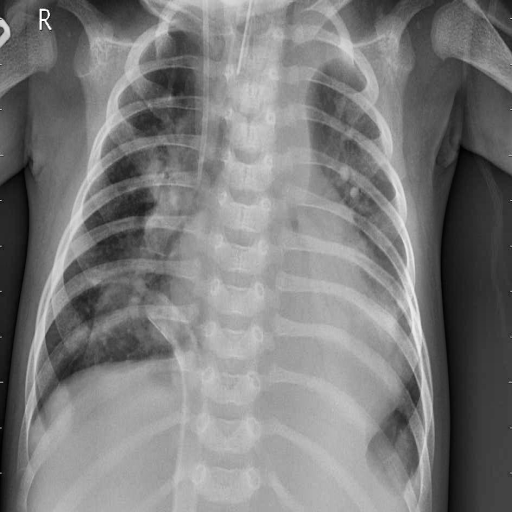
Finding: PNEUMONIA